Question: I am fairly new to coding so please bear with me.

If you look at the image, I have 3 workers and 3 stations where true means that the worker is trained for the station and false means that the worker is not.
Now, what my code does is that, it chooses a random choice between all the true for the first station. Then it eliminates that option for the next station and then chooses a random choice from all the Trues for the next station and so on.
Now, there is a possibility that, because of random choices, the code has no options left as all the true have been used before and the rest are false. In this case, it gives me an error "Cannot choose from an empty sequence".
Now, what I want is that, I want to have a way (maybe an if statement) which says if 'error occurs' then rerun the whole code. So, this way I would end up not getting an error as it would rerun until I do not get an error. I am not sure if this is even possible in python.
Thanks in advance.
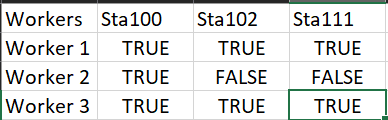
Answer: You can Use like this:
'''
try:
random.choice
except:
pass
'''
So if section runs without errors, will be execute but if occur an error, section execute and it just and your code continues.